Group 1:
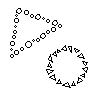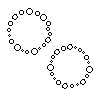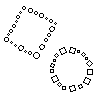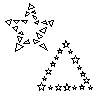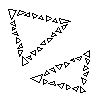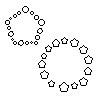
Group 2:
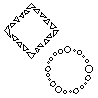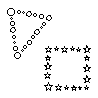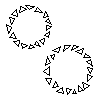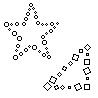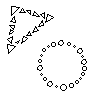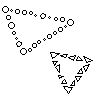
Rule separating the two groups: Each large shape is made up of small shapes which are the same shape as the other large shape  vs. not so
Author: Jago Collins